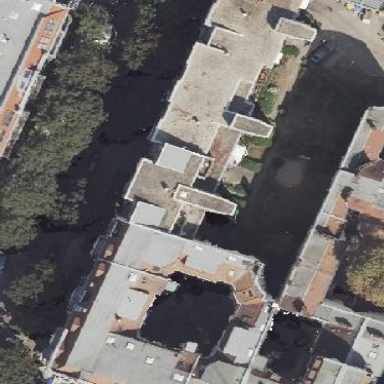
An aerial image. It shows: Apartment building with double saltbox roof shape.